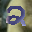
Label: 2